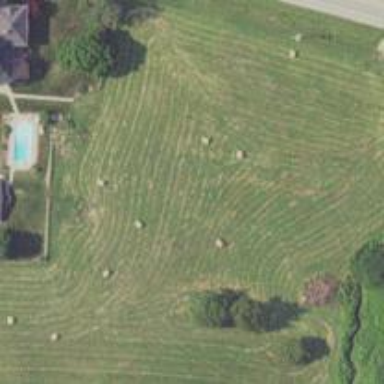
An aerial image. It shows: Heritage farm with historical significance.